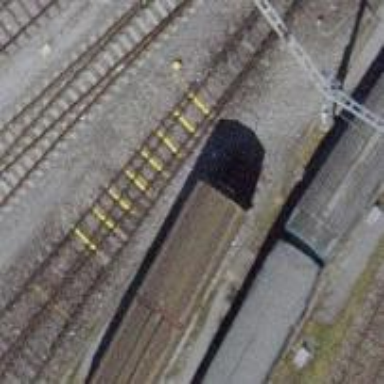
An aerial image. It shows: Railway yard with one track.